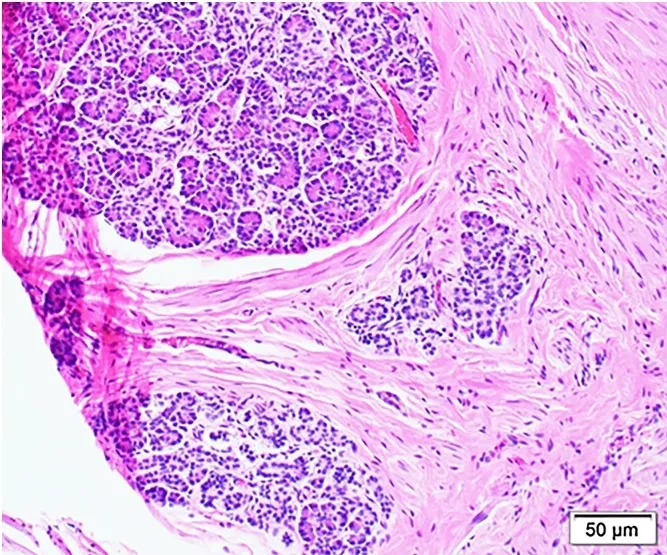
Microscopic findings (haematoxylin and eosin staining). The tumour contains pancreatic tissue.
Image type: pathology (h&e)